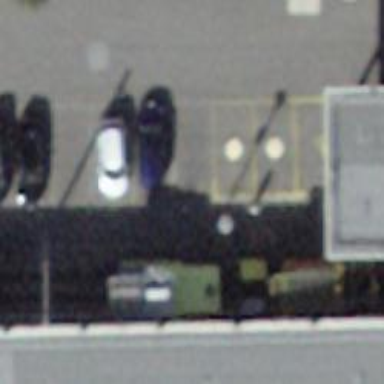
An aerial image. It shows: Charging station.